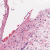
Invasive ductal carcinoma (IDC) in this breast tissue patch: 0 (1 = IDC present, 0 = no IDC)